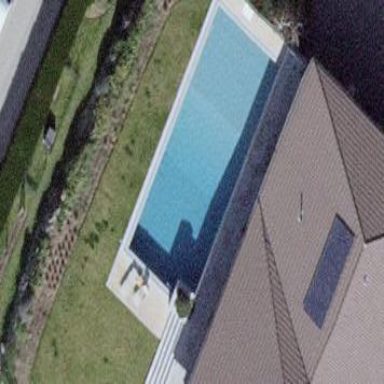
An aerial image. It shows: Swimming pool located in leisure land.